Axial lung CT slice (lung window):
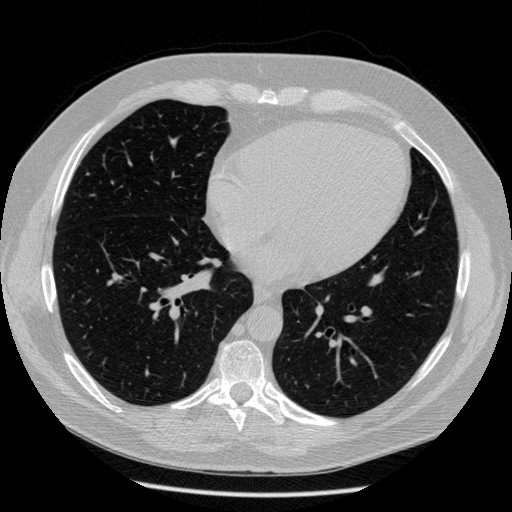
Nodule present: no